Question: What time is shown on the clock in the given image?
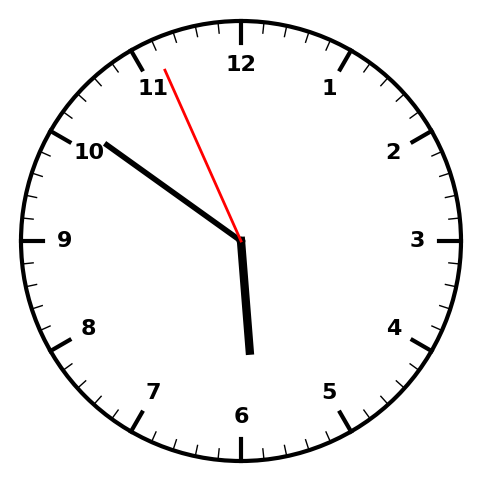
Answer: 05:50:56